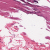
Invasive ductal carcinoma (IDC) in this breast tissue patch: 0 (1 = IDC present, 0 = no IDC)